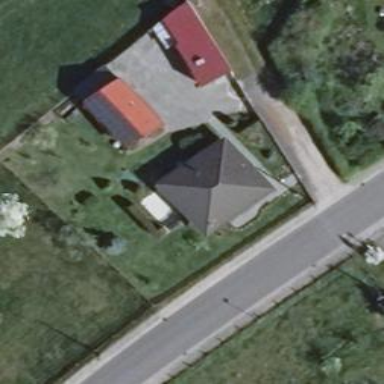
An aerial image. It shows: Detached building with hipped roof. The roof orientation is along with grey color.